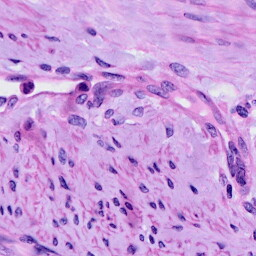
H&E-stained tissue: Cervix